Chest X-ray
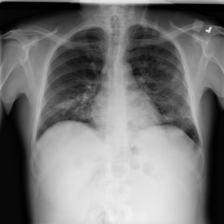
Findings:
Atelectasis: negative
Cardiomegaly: negative
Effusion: negative
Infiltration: negative
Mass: negative
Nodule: positive
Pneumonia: negative
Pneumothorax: negative
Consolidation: negative
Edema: negative
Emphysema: negative
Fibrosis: negative
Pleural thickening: negative
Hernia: negative